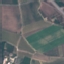
Land use / land cover class: PermanentCrop